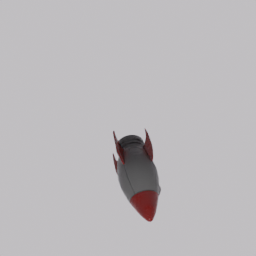
Label: decoration